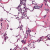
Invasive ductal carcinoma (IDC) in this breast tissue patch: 0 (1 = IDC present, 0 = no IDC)